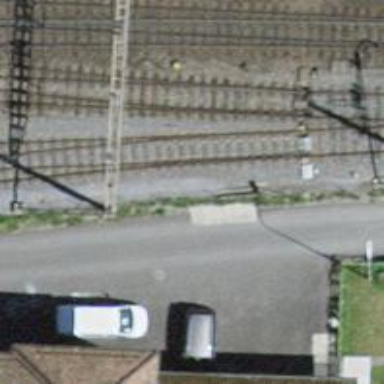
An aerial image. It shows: Railway switch.